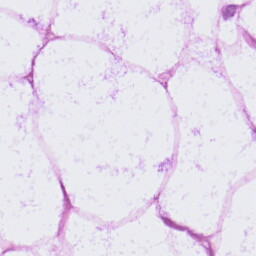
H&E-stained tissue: LymphNode